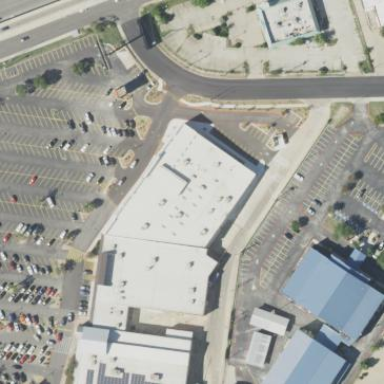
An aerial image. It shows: Retail building.